Question: Multiple colours in an 'NSString' or 'NSMutableStrings' are not possible. So I've heard a little about the <URL> and is available on the iPhone as of .
I would like to have a string that has three colours.
The reason I don't use 3 separate NSStrings, is because the length of each of the three 'NSAttributedString' substrings changes often and so I would prefer, not to use any calculations to re-position 3 separate 'NSString' objects.
If it's possible using 'NSAttributedString' how do I make the following - (if not possible with NSAttributed string how would you do it):

Remember, '@"first"', '@"second"' and '@"third"' will be replaced by other strings at any time. So using hardcoded NSRange values won't work.
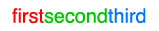
Answer: When building attributed strings, I prefer to use the mutable subclass, just to keep things cleaner.
That being said, here's how you create a tri-color attributed string:
'''
NSMutableAttributedString *string = [[NSMutableAttributedString alloc] initWithString:@"firstsecondthird"];
[string addAttribute:NSForegroundColorAttributeName value:[UIColor redColor] range:NSMakeRange(0,5)];
[string addAttribute:NSForegroundColorAttributeName value:[UIColor greenColor] range:NSMakeRange(5,6)];
[string addAttribute:NSForegroundColorAttributeName value:[UIColor blueColor] range:NSMakeRange(11,5)];
'''
Obviously you're not going to hard-code in the ranges like this. Perhaps instead you could do something like:
'''
NSDictionary *wordToColorMapping = ....; //an NSDictionary of NSString => UIColor pairs
NSMutableAttributedString *string = [[NSMutableAttributedString alloc] initWithString:@""];
for (NSString *word in wordToColorMapping) {
UIColor *color = [wordToColorMapping objectForKey:word];
NSDictionary *attributes = [NSDictionary dictionaryWithObject:color forKey:NSForegroundColorAttributeName];
NSAttributedString *subString = [[NSAttributedString alloc] initWithString:word attributes:attributes];
[string appendAttributedString:subString];
[subString release];
}
//display string
'''